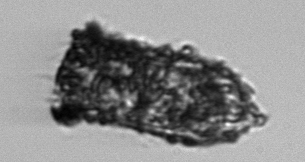
Label: Tintinnopsis